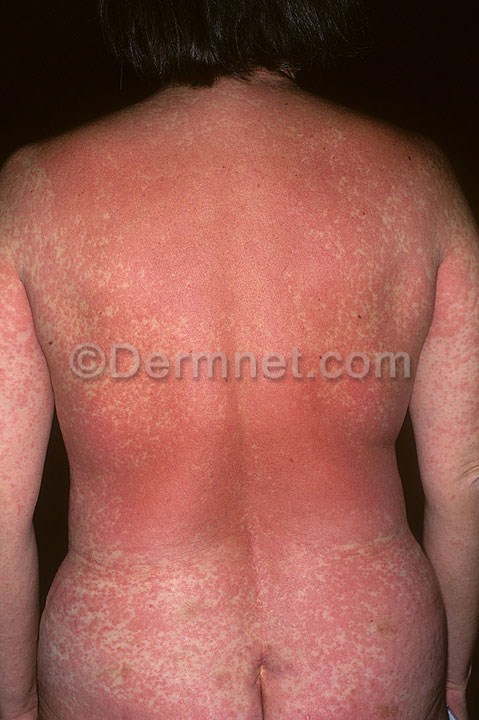
Disease: Psoriasis pictures Lichen Planus and related diseases